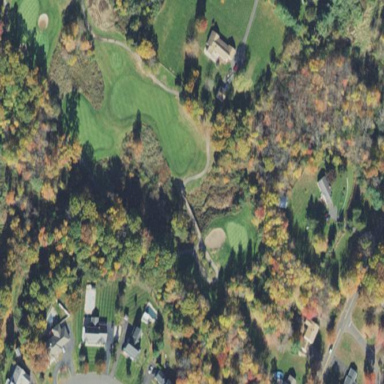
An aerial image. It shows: Water hazard on golf course. The hazard is natural water feature.